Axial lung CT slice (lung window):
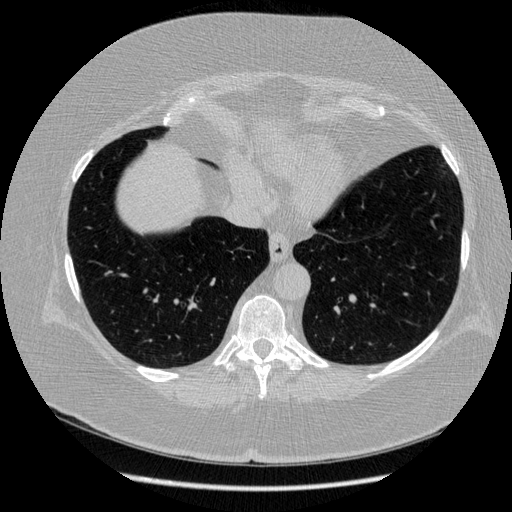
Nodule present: no